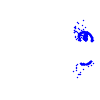
Particle: electron